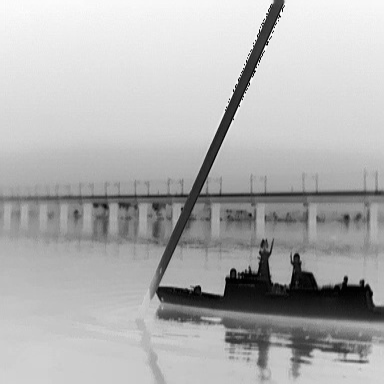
There is a warship in the infrared image.